Interaction volume radius: 5 \u00c5
Interaction volume height: 25 \u00c5
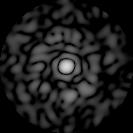
Disorder parameter: 0.8153